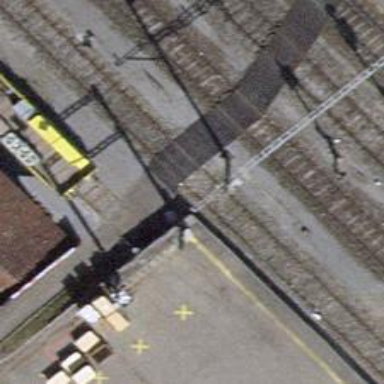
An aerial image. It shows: Railway buffer stop.